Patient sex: M
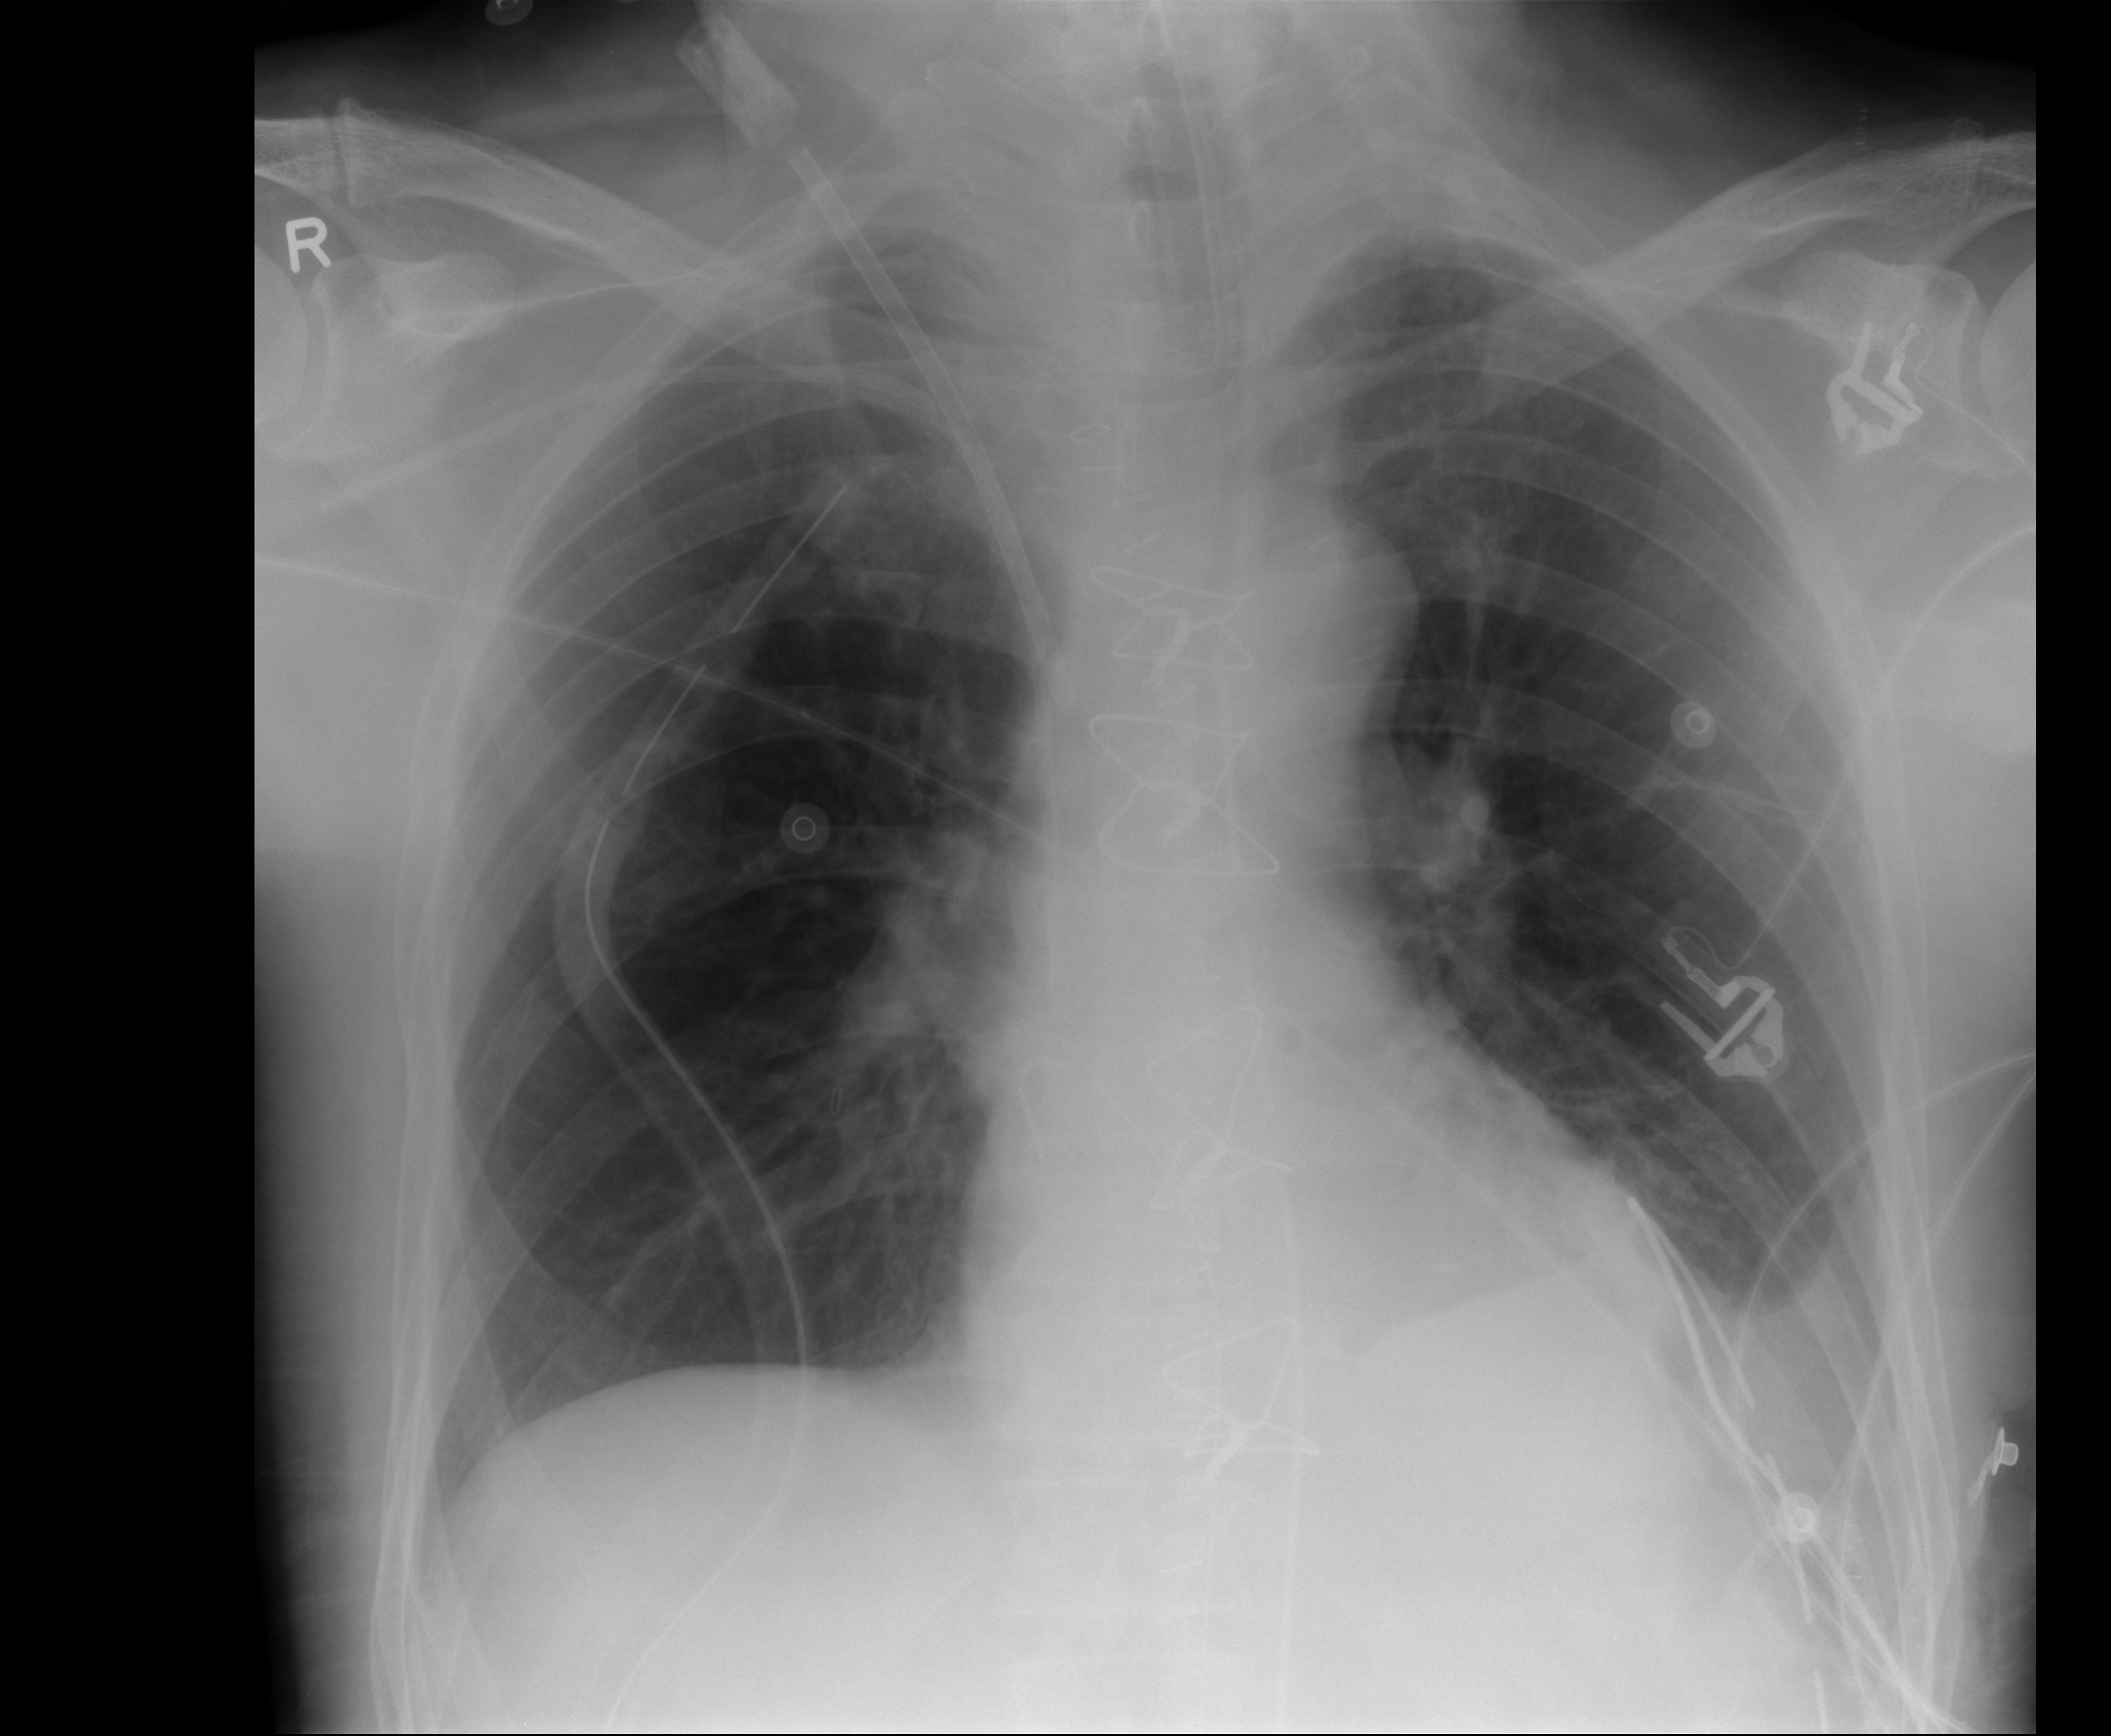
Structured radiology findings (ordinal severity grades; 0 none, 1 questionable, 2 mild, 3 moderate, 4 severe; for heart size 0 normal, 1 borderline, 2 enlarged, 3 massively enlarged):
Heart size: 0
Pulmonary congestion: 0
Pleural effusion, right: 0
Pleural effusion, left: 3
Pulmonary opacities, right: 0
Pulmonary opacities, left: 0
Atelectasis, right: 0
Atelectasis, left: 2